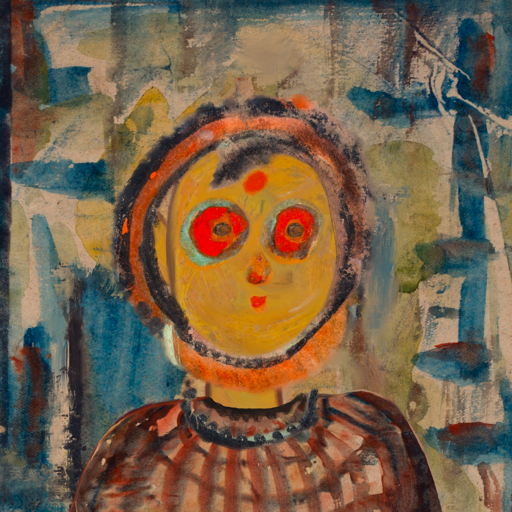
Background: Orphan, Head And Neck Front: After_Raid, Face Front: Sisters, Bust: Orphan, Hair Front: Childish, Head Accessory: Blank, Second Necklace: Blank, Necklace: Childish, Baby: Blank